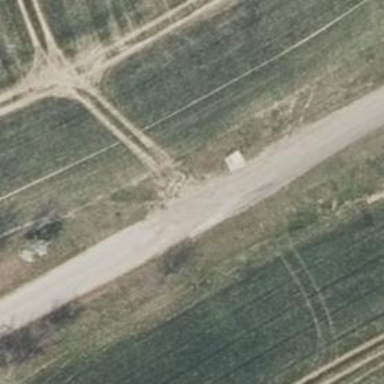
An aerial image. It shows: Unclassified road with asphalt surface.